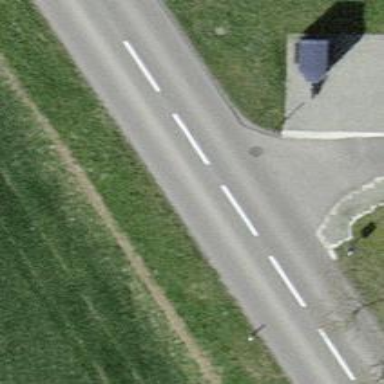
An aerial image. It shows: Asphalt road classified as tertiary.